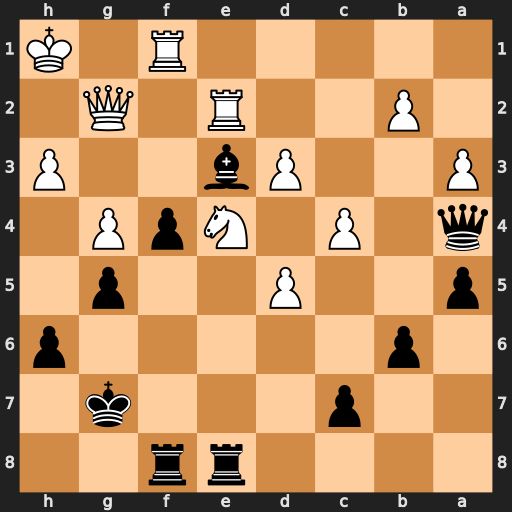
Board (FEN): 4rr2/2p3k1/1p5p/p2P2p1/q1P1NpP1/P2Pb2P/1P2R1Q1/5R1K
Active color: b
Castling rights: -
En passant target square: -
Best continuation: f3 Rxf3 Qd1+ Qf1 Qxf1+ Rxf1 Rxf1+